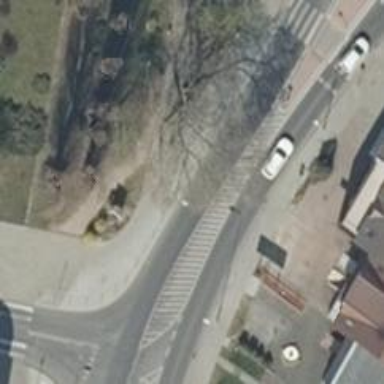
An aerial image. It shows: Secondary road with asphalt surface and shared lane for cyclists.